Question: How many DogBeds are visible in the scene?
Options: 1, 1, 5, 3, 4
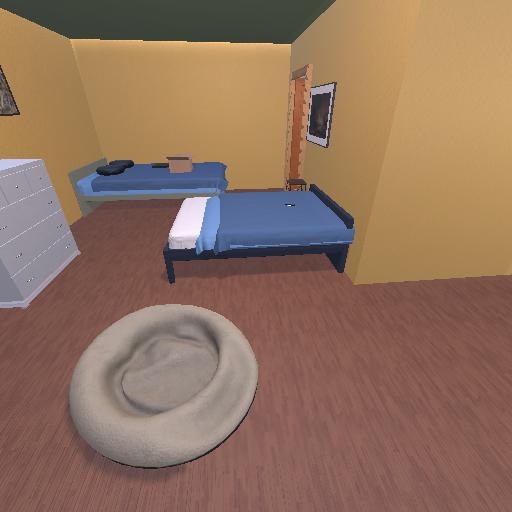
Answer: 1